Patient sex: M
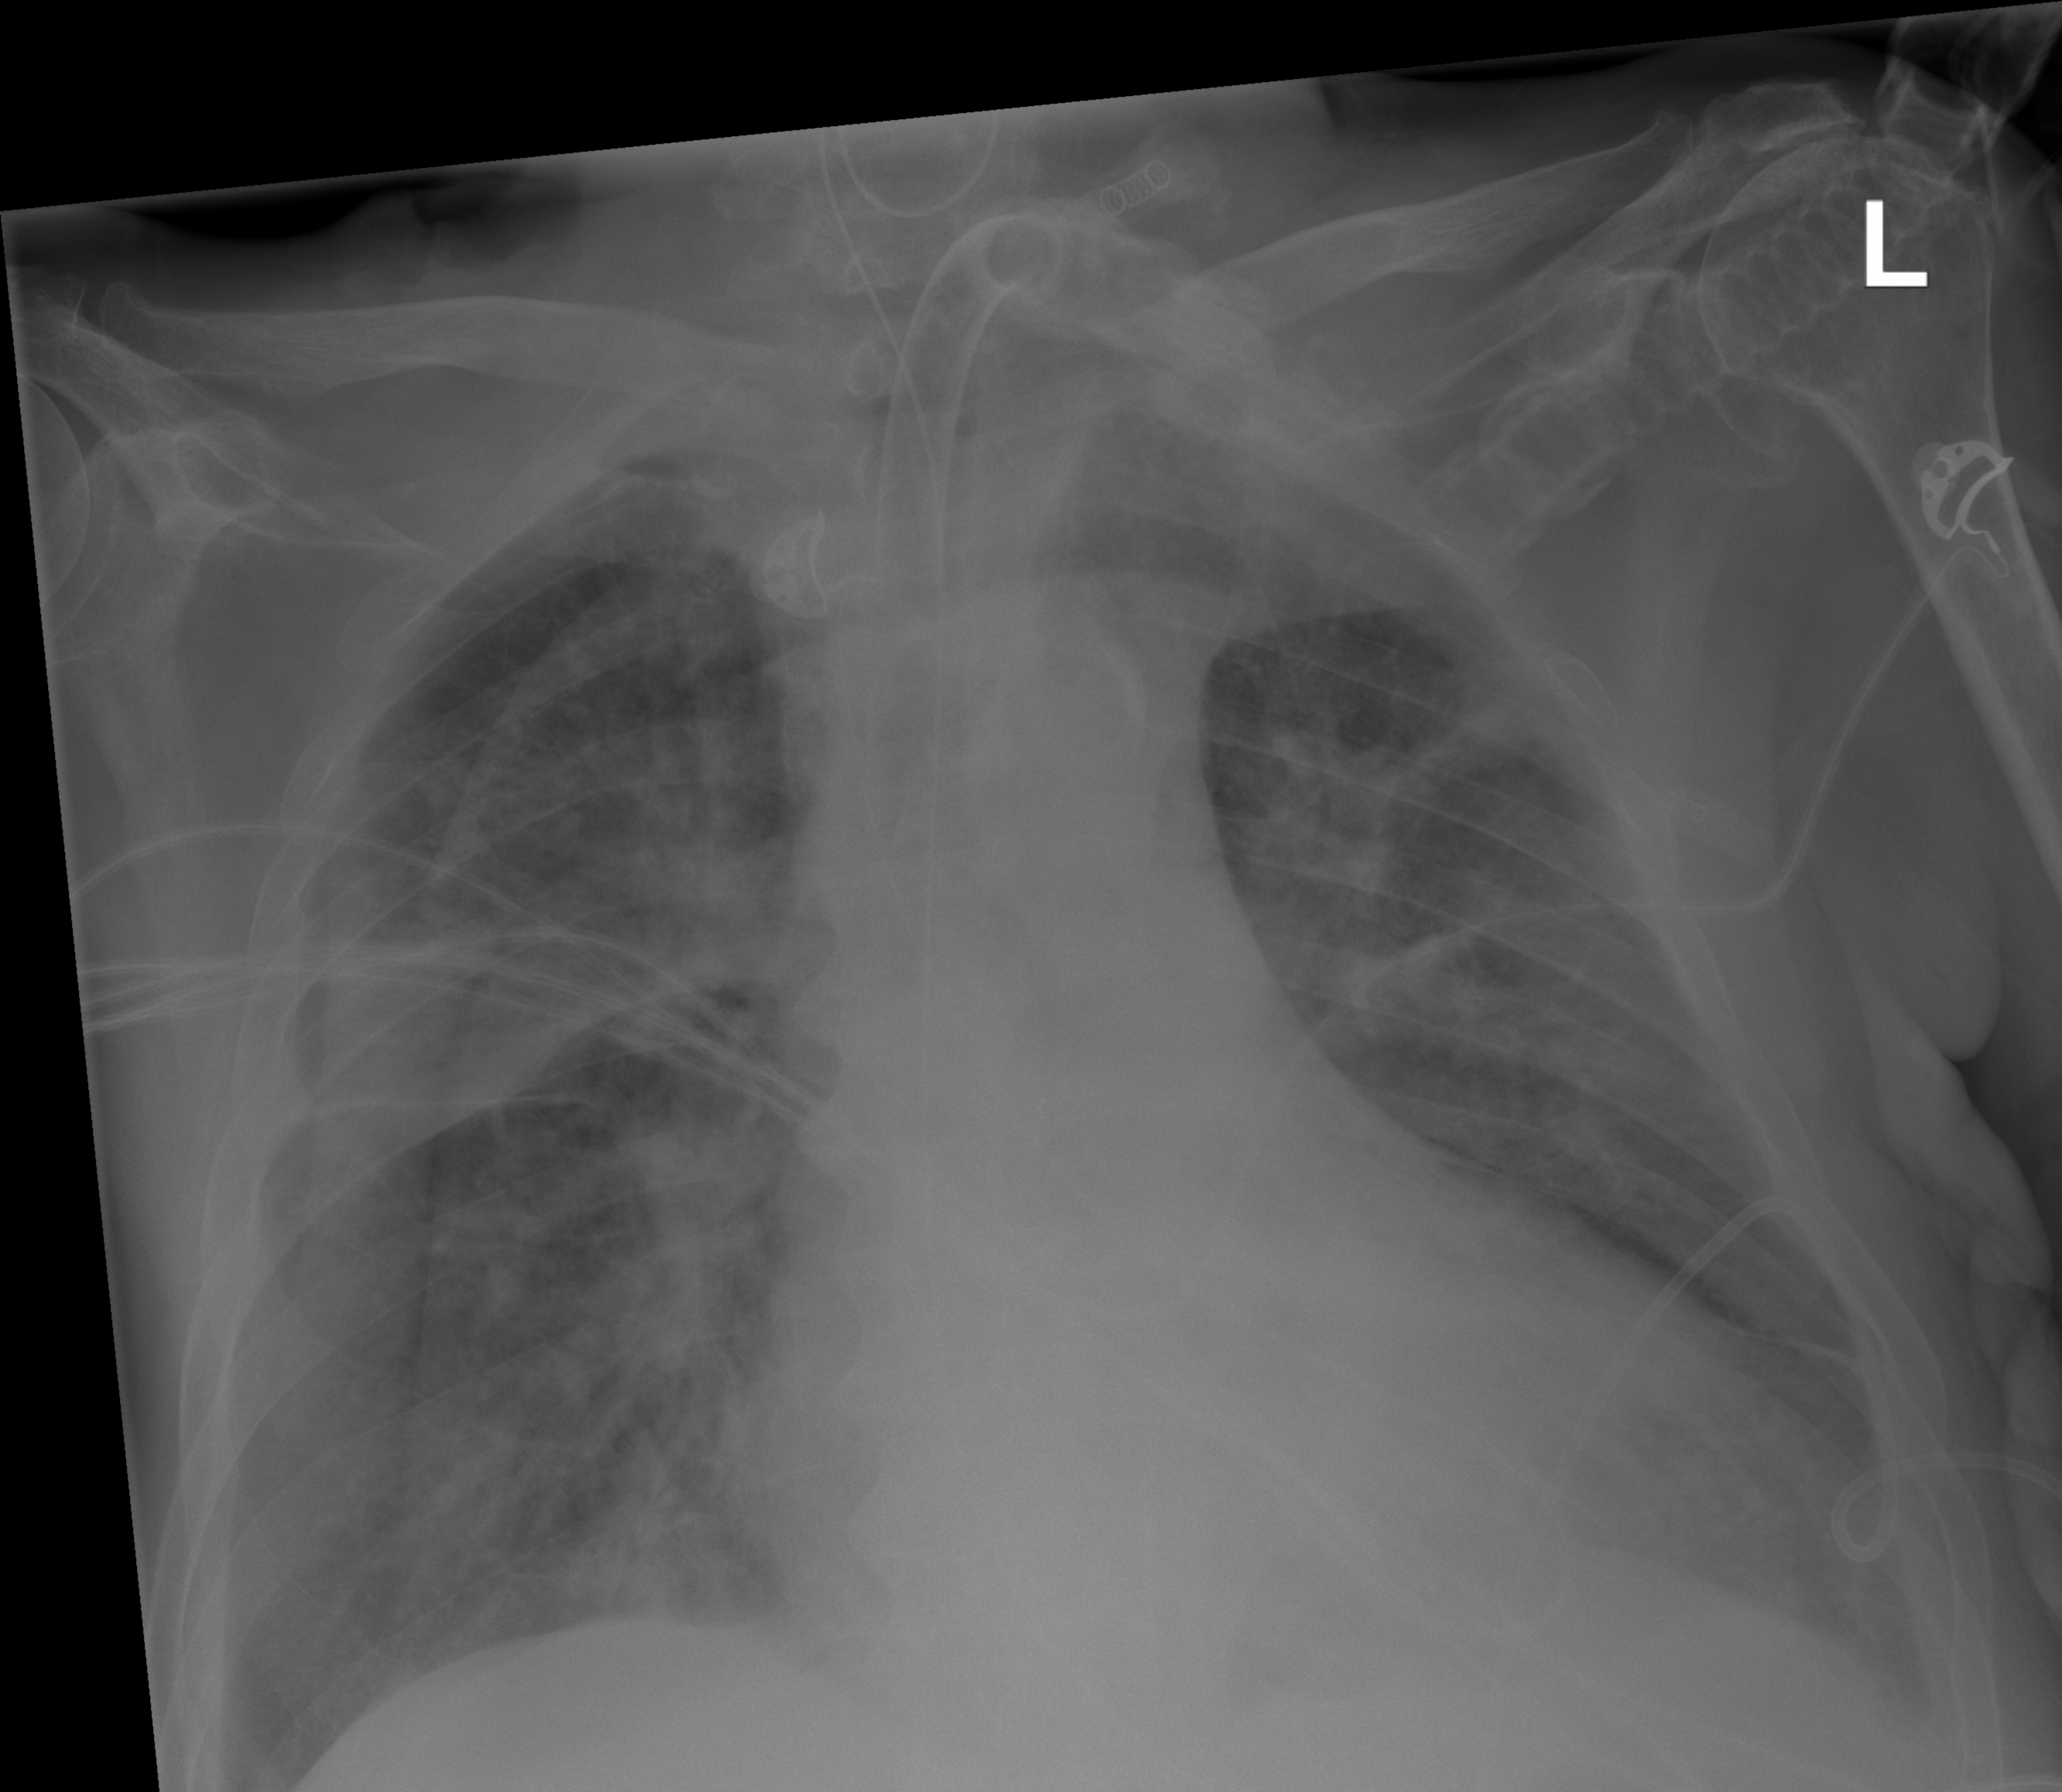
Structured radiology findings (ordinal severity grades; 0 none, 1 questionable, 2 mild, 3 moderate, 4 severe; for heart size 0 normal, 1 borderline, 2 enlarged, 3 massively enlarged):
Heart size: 2
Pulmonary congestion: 2
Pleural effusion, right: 2
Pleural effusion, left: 2
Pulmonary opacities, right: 2
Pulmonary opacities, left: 2
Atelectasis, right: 2
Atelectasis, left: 2